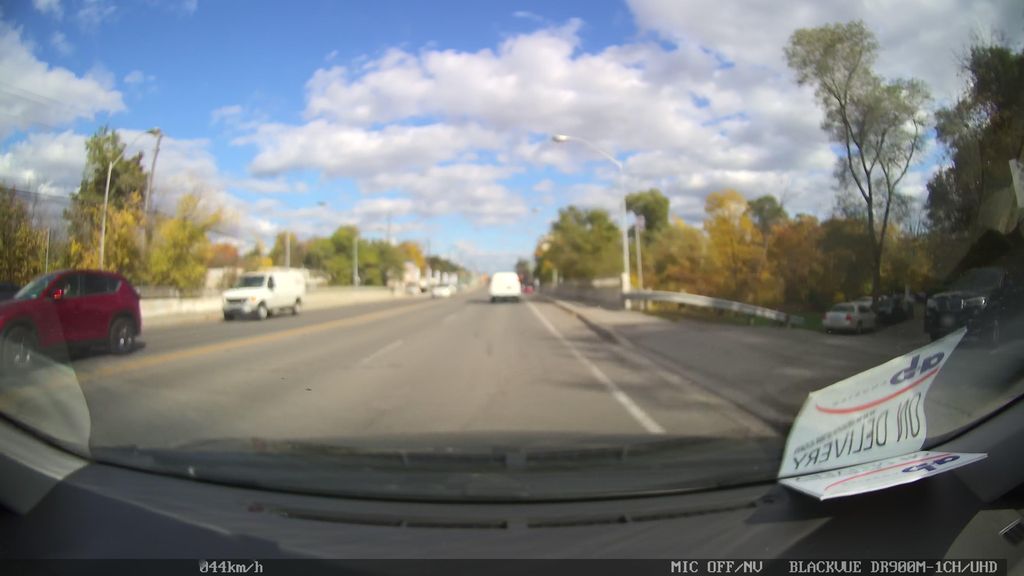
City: toronto